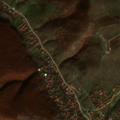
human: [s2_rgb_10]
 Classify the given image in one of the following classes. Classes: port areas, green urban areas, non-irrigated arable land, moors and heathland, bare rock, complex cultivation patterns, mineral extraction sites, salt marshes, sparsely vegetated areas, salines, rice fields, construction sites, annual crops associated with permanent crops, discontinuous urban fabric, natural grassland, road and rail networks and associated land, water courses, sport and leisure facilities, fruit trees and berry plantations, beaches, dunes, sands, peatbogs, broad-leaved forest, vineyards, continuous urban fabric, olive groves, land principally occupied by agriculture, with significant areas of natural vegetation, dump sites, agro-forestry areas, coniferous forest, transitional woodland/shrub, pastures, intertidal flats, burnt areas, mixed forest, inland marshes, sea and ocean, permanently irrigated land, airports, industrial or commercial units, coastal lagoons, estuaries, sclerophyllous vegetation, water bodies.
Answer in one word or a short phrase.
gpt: discontinuous urban fabric, complex cultivation patterns, broad-leaved forest, natural grassland, transitional woodland/shrub